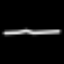
Label: line